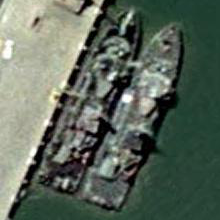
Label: destroyer